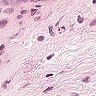
Metastatic tissue present: no